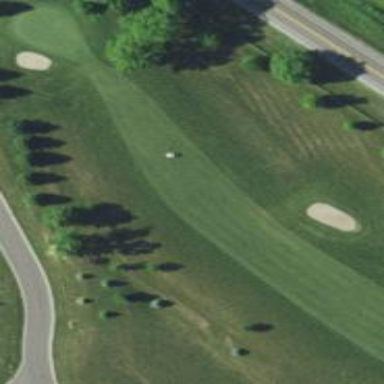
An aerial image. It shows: View of golf hole.